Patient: sex M, age 42
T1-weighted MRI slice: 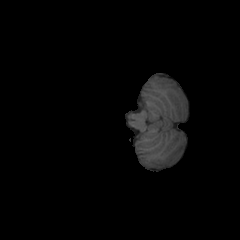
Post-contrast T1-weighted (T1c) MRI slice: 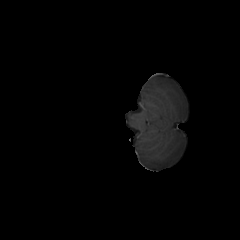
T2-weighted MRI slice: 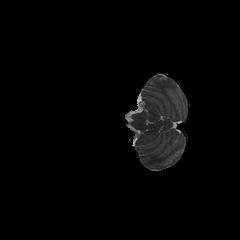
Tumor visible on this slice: no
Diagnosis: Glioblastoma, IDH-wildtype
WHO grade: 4